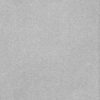
Label: dusty